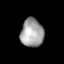
Tissue: lung
Cell type: Myeloid cells
Senescence score: 0.2007
Nuclear area (px): 641
Mean DAPI intensity: 160.942